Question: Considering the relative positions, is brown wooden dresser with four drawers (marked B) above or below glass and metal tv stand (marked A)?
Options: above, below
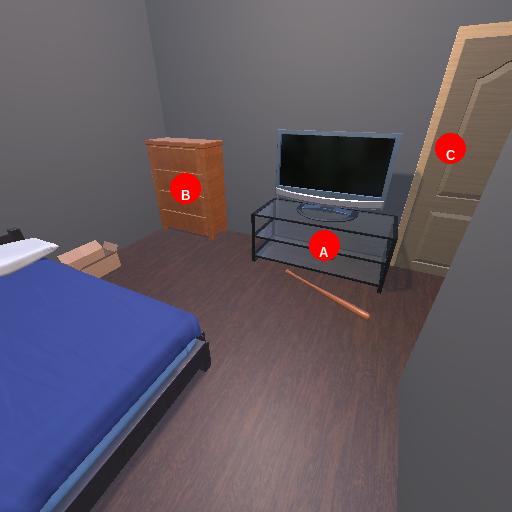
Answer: above